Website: lowes
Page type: customer-info-address
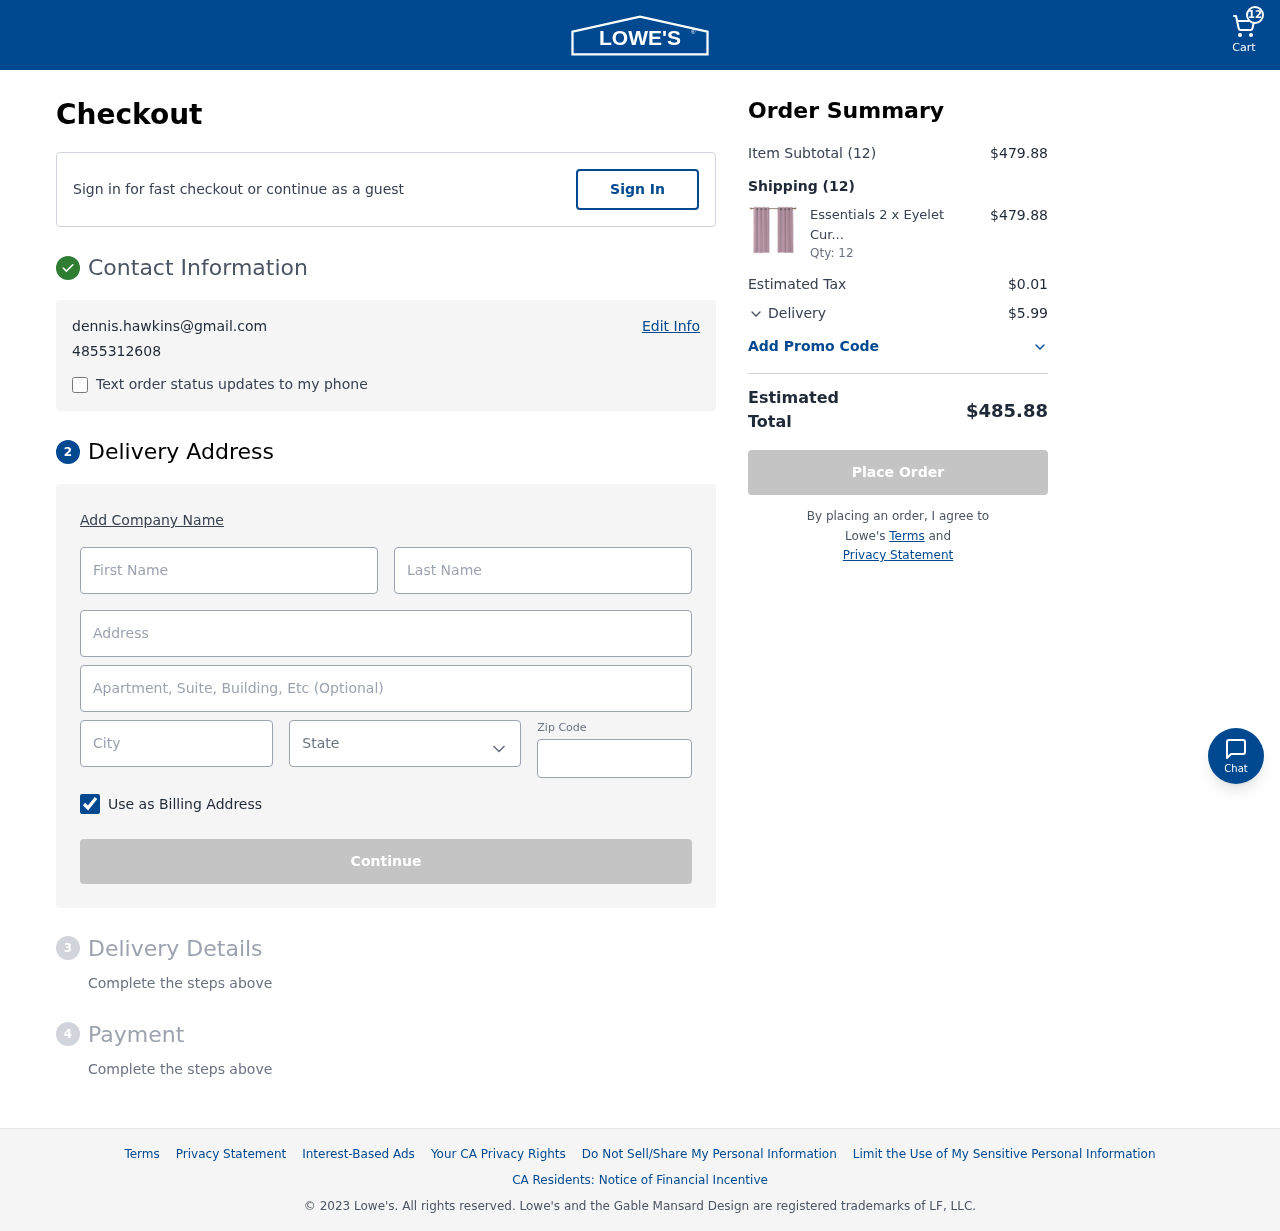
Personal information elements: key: PII_CITY
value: West Davidborough
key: PII_EMAIL
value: dennis.hawkins@gmail.com
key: PII_FIRSTNAME
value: Dennis
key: PII_LASTNAME
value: Hawkins
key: PII_PHONE
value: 4855312608
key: PII_POSTCODE
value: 98538
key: PII_STATE
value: MH
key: PII_STREET
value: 2702 Morris Stravenue Apt. 969
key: PII_STREET2
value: Apt. 165
Product elements: key: PRODUCT1_NAME
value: Essentials 2 x Eyelet Curtains
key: PRODUCT1_QUANTITY
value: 12
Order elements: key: ORDER_NUM_ITEMS
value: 12
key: ORDER_SUBTOTAL
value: $479.88
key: ORDER_NUM_ITEMS2
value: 12
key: ORDER_SUBTOTAL2
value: $479.88
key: ORDER_TAX
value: $0.01
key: ORDER_SHIPPING_COST
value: $5.99
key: ORDER_TOTAL
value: $485.88